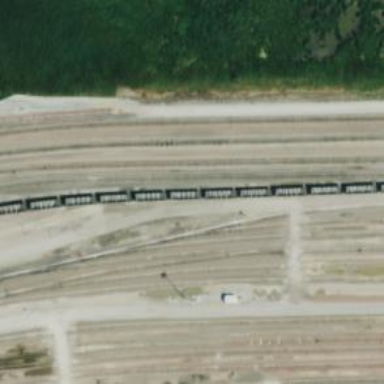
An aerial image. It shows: Railway yard.